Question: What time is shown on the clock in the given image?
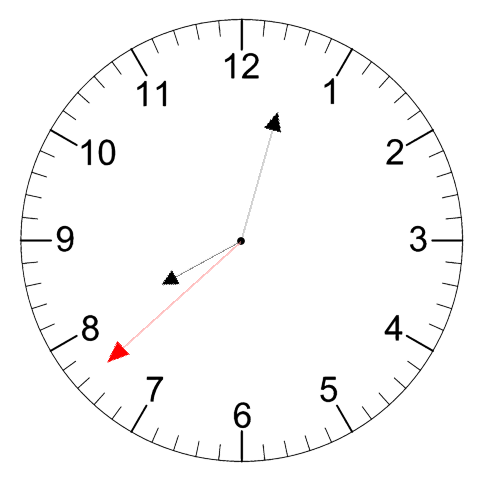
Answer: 08:02:38